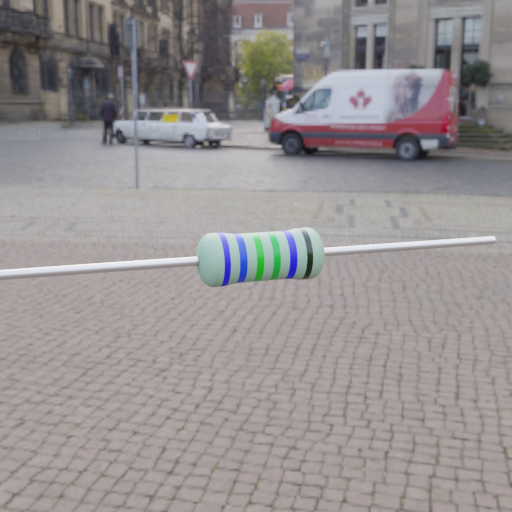
Resistor colour bands (in order): blue, blue, green, green, blue, black